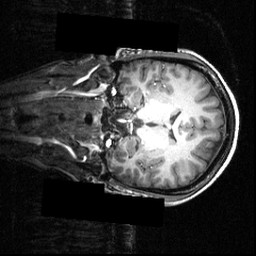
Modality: T1w
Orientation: coronal
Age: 21
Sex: female
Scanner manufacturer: siemens
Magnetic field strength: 3.951 T
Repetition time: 1.5 s
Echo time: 0.00335 s